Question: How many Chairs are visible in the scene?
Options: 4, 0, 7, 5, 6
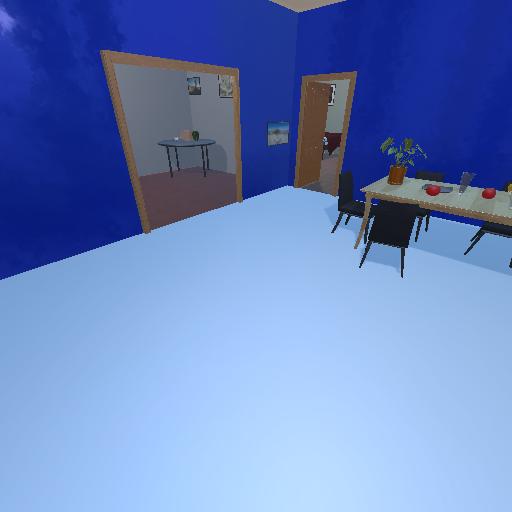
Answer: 4